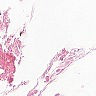
Metastatic tissue present: no